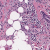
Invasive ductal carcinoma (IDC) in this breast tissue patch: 0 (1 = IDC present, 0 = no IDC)